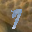
Label: 7